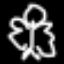
Label: angel